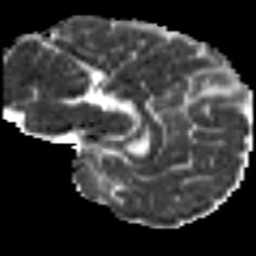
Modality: MD
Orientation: sagittal
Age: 38
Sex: male
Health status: healthy
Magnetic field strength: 3 T
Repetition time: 8.4 s
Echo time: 0.0926 s